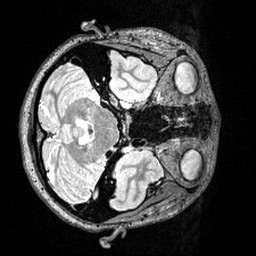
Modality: T2w
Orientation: axial
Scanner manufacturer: siemens
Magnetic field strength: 3 T
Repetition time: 3.2 s
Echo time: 0.566 s